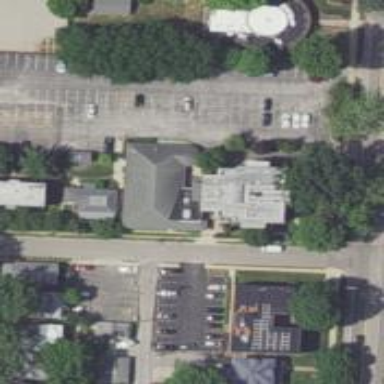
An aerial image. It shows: Building.